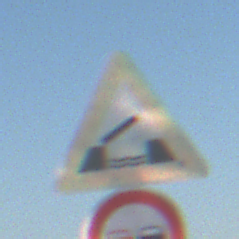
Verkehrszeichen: BeweglicheBruecke
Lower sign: Ueberholverbot
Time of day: MorningAfternoon
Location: Outdoor (Nature)
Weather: PartlyCloudy
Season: NotSpecified
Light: Natural